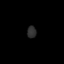
Tissue: lung
Cell type: Epithelial cells
Senescence score: 0.2289
Nuclear area (px): 108
Mean DAPI intensity: 45.287